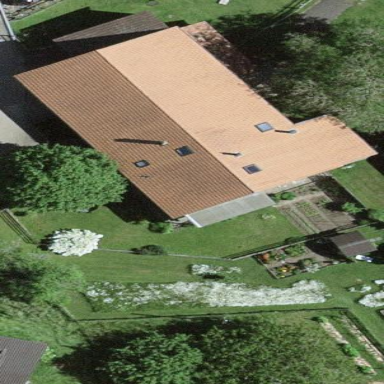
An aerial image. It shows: Farm building.